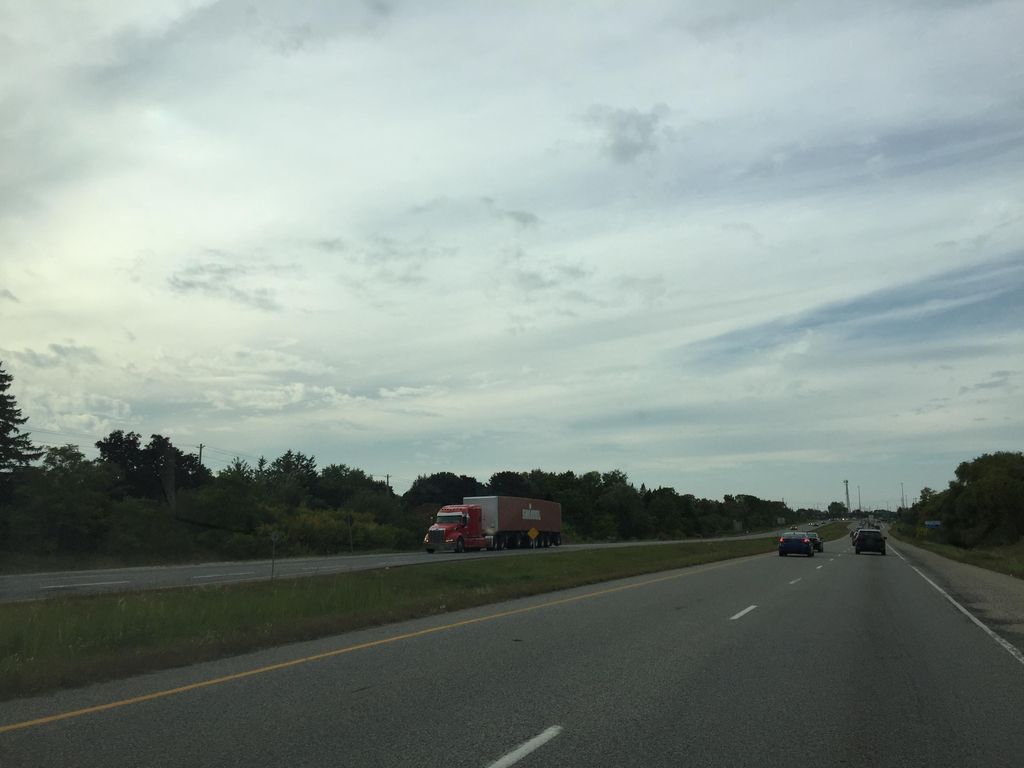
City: kitchener-waterloo